Interaction volume radius: 10 \u00c5
Interaction volume height: 20 \u00c5
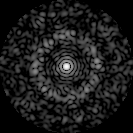
Disorder parameter: 0.8467